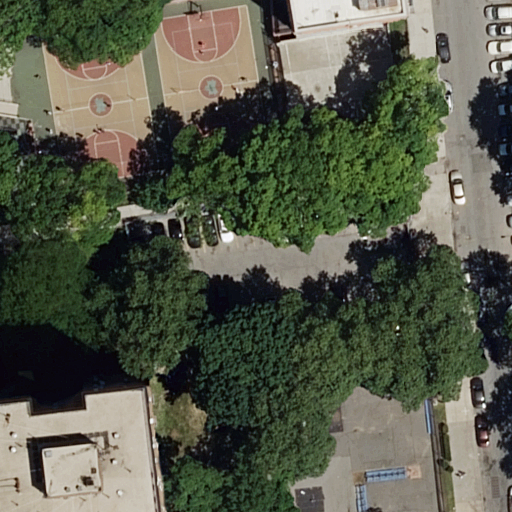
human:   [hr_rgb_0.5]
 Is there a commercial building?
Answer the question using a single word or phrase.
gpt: no

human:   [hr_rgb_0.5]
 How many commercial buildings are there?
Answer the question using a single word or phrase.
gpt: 0

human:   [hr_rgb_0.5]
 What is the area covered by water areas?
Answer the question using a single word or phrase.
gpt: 0m2

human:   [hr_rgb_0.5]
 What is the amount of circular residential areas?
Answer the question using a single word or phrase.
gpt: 0

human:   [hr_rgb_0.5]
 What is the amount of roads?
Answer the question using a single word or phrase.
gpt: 2

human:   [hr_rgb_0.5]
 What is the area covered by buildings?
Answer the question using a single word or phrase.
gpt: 1619m2

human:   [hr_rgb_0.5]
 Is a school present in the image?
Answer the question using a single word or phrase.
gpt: yes

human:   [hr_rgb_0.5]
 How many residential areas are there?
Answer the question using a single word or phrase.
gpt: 1

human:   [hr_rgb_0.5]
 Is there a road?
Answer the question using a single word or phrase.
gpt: yes

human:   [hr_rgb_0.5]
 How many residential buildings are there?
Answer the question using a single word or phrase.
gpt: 1

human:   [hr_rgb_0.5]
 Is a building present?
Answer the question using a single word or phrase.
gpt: yes

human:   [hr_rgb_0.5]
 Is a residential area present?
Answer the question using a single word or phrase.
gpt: yes

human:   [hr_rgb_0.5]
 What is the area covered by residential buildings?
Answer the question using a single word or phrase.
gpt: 7m2

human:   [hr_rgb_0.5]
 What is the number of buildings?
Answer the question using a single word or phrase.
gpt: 2

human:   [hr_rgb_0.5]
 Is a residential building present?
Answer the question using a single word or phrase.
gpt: yes

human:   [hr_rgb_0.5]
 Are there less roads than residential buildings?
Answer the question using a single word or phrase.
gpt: no

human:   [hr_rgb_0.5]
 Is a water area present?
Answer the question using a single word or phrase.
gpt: no

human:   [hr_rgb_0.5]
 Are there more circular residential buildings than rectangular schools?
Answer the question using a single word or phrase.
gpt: no

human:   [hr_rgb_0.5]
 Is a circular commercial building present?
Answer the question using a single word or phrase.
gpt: no

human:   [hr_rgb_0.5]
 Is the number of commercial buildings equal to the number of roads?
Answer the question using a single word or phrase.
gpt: no

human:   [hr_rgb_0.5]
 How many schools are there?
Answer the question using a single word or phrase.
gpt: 1

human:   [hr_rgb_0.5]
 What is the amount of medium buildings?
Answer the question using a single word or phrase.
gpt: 0

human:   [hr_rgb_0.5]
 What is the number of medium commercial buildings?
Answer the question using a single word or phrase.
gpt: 0

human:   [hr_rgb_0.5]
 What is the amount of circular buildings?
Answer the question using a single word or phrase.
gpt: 0

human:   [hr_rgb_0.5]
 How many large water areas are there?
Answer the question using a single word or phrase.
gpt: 0

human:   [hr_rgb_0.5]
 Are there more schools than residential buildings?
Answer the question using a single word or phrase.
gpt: no

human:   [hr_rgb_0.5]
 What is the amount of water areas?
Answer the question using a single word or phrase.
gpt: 0

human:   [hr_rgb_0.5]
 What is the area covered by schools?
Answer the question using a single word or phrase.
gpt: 1611m2

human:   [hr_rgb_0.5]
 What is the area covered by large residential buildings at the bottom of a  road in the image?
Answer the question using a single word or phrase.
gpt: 0m2

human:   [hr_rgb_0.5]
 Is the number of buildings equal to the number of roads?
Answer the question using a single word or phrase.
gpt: yes

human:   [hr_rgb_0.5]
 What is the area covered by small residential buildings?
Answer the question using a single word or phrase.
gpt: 7m2

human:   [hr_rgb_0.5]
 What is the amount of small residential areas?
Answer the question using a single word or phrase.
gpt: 0

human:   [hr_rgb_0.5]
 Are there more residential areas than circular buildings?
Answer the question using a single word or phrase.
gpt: yes

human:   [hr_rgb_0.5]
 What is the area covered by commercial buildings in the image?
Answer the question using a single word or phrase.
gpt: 0m2

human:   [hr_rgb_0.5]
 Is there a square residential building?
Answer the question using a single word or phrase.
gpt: no

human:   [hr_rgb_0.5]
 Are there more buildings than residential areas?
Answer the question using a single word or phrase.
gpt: yes

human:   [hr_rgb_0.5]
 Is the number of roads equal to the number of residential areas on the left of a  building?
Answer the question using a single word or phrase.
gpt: no

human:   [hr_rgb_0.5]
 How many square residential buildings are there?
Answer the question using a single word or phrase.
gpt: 0

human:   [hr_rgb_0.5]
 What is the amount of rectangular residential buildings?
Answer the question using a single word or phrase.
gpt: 1

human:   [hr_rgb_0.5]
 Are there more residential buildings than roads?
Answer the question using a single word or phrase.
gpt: no

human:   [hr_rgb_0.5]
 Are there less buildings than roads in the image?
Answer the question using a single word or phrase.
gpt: no

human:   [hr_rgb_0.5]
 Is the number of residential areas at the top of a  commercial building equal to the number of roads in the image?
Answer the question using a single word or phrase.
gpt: no

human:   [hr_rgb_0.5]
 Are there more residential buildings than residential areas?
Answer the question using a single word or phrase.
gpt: no

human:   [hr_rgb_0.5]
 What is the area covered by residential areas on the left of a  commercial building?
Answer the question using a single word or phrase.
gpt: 0m2

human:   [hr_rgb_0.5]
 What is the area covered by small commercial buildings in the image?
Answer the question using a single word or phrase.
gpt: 0m2

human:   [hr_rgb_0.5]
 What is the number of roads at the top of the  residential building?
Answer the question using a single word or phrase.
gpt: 2

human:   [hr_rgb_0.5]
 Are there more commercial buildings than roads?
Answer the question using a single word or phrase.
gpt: no

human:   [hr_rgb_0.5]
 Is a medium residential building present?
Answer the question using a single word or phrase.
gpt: no

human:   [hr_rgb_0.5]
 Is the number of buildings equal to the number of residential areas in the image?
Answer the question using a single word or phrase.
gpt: no

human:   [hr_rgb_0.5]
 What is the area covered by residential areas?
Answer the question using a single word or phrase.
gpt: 10607m2

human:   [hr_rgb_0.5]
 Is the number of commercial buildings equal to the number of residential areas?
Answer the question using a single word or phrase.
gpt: no

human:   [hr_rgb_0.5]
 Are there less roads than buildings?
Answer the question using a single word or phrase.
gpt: no

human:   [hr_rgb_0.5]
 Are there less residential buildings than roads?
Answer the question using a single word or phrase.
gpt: yes

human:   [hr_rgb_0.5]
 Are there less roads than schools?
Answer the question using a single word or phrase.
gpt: no

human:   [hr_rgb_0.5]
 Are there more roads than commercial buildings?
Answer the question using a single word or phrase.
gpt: yes

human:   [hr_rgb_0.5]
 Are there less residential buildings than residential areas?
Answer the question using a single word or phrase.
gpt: no

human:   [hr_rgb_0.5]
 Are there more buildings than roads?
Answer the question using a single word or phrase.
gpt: no

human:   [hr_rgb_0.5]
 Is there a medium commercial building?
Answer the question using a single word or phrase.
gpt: no

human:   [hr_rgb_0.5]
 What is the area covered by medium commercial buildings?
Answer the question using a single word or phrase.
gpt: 0m2

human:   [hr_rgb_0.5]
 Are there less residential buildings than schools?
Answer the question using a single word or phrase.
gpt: no

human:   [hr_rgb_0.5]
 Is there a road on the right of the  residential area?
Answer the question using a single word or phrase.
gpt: no

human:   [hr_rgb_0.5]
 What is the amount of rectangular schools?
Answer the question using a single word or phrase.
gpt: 0

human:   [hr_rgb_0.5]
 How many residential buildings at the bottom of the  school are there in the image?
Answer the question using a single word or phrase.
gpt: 1

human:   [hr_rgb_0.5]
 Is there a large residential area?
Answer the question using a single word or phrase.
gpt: yes